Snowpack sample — Snodgrass Mountain, Crested Butte, Colorado (2/4/25, 12:06 PM MST)
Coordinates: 38.923, -106.968
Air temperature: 35 °F
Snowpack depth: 80 cm
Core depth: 40 cm
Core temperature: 32 °F
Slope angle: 14°, slope face: 78°
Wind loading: low
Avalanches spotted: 0
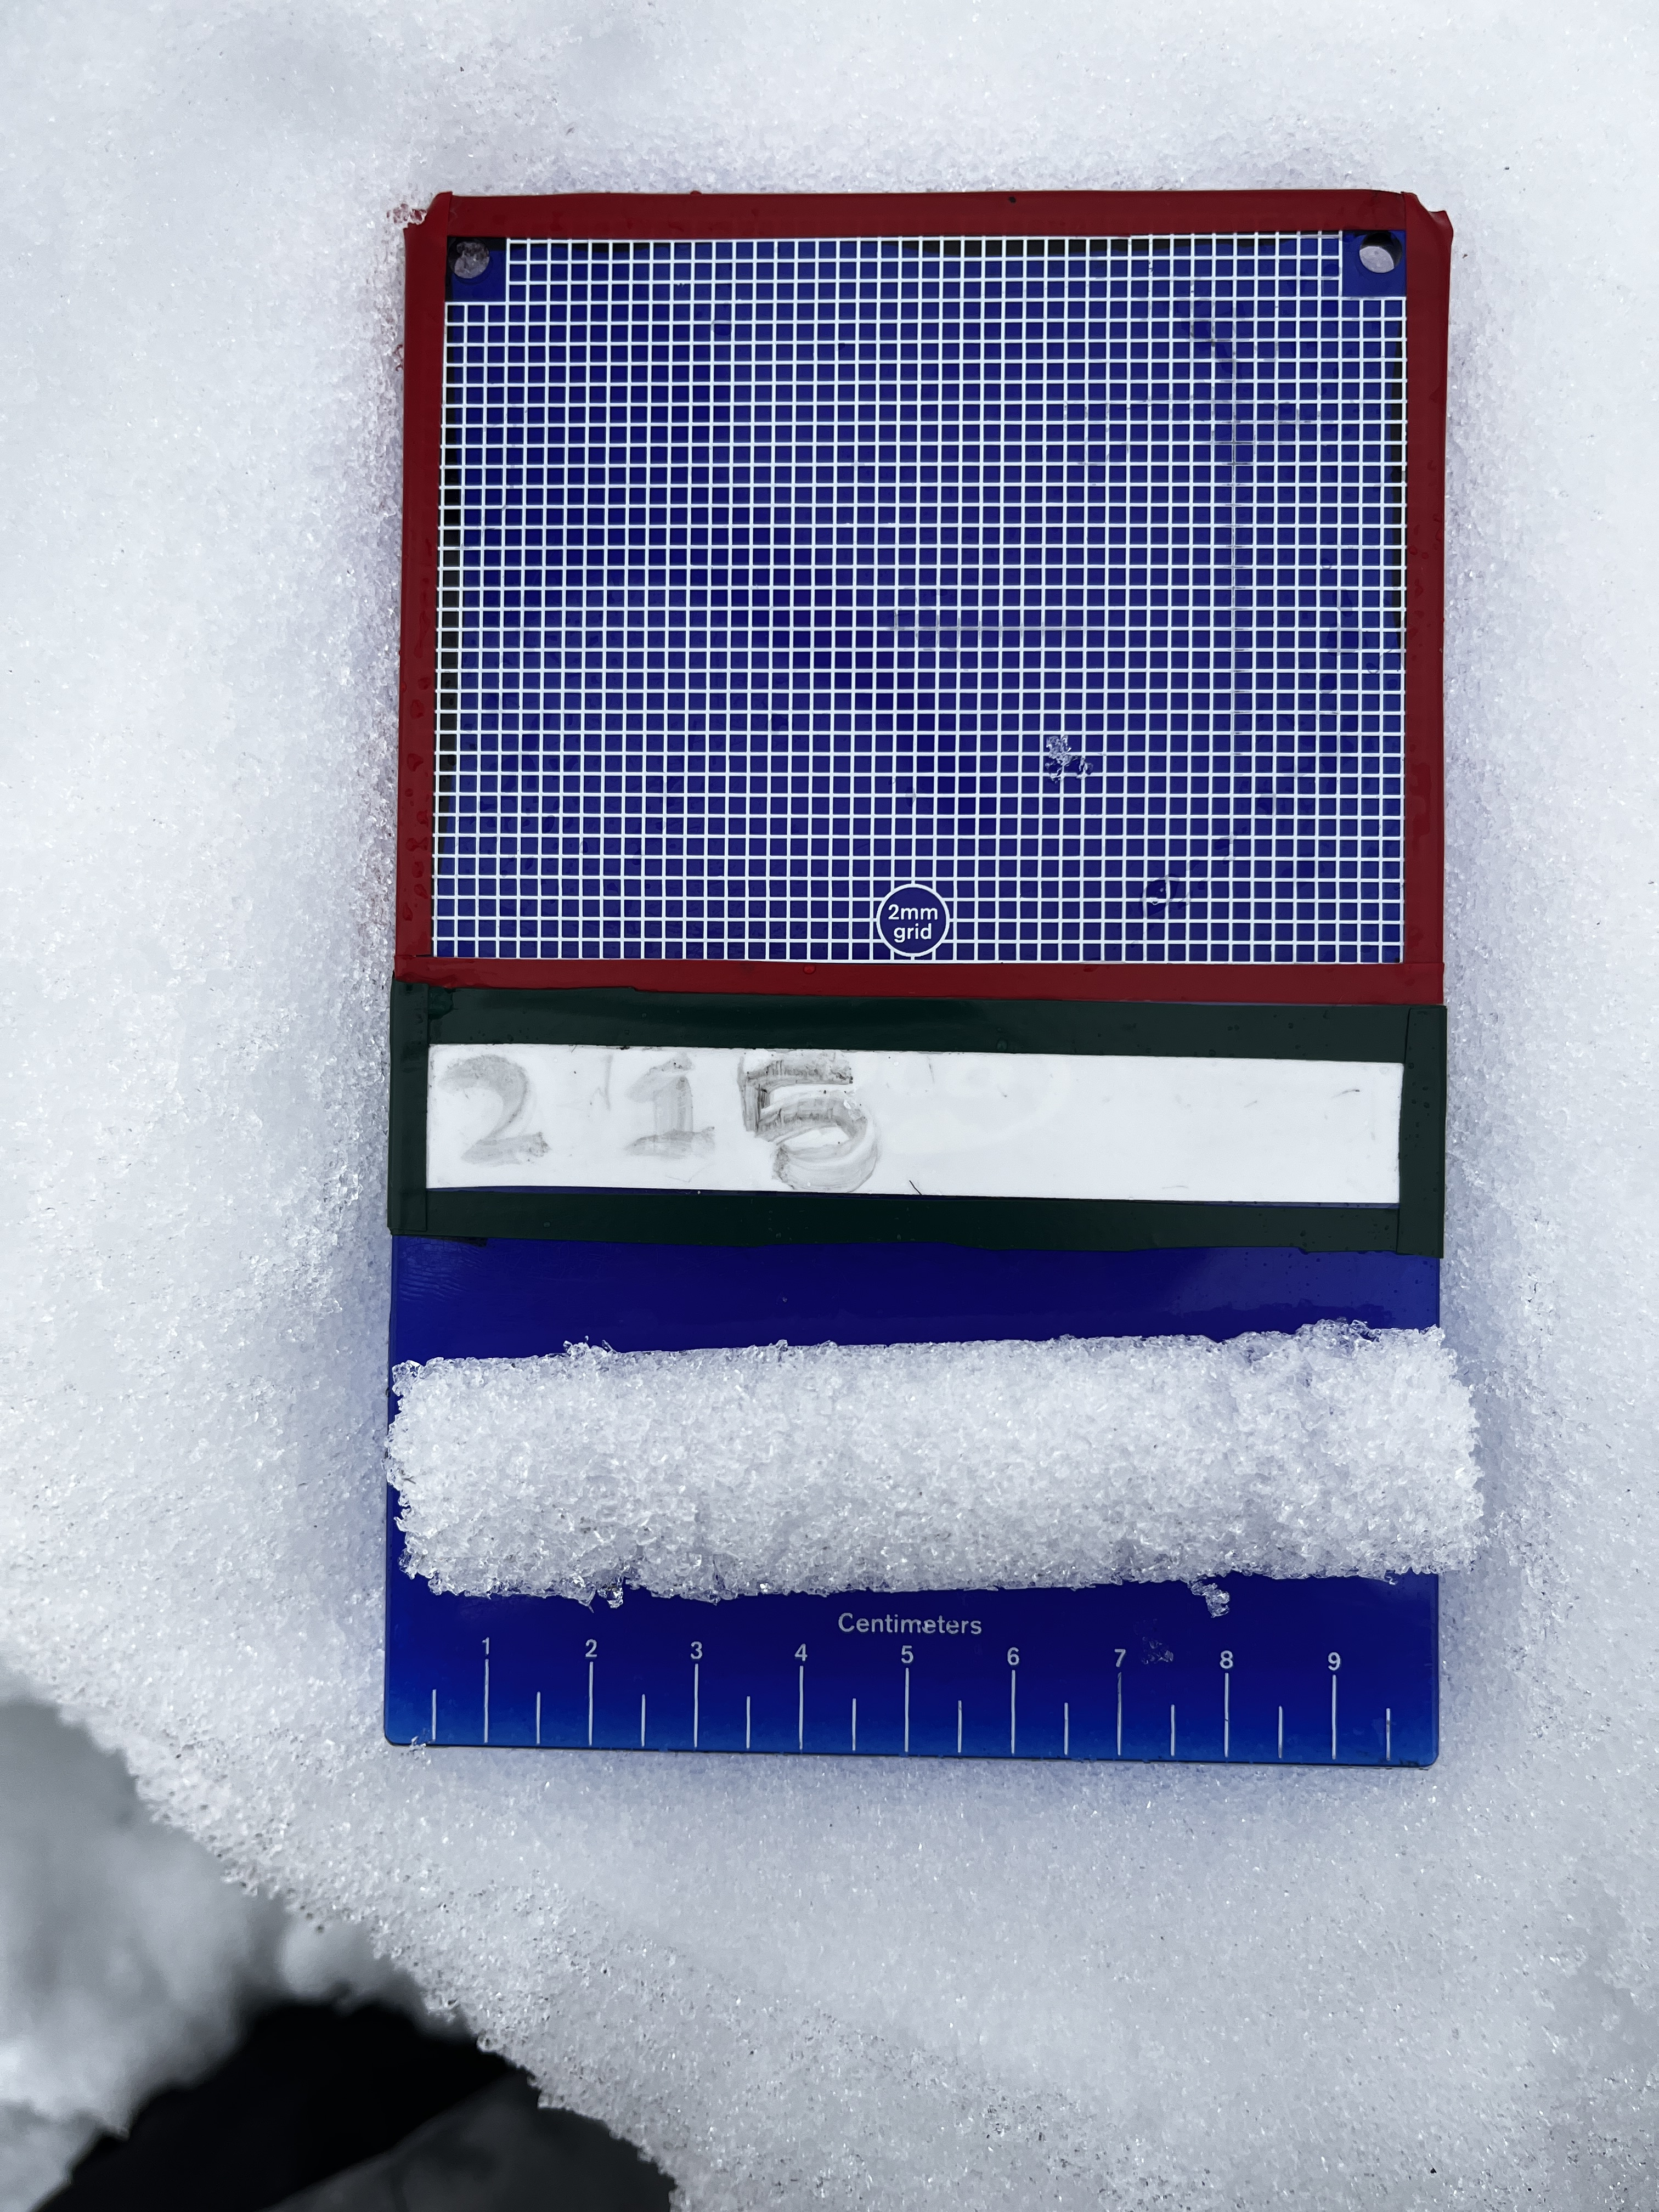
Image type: crystal_card
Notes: No avalanches nearby, unusually warm weather for the last month reported by residents, Collected 25 yards from treeline